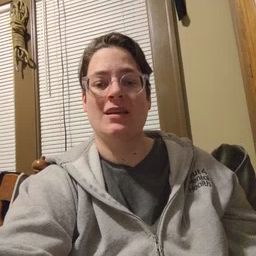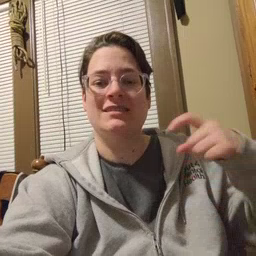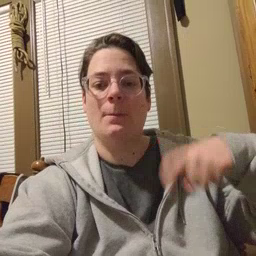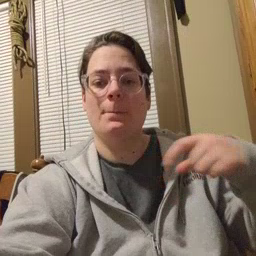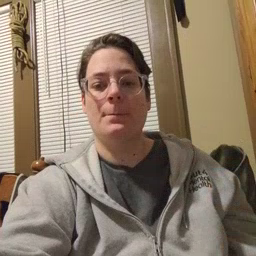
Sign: time